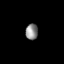
Tissue: lung
Cell type: Endothelial cells
Senescence score: 0.5617
Nuclear area (px): 193
Mean DAPI intensity: 138.984